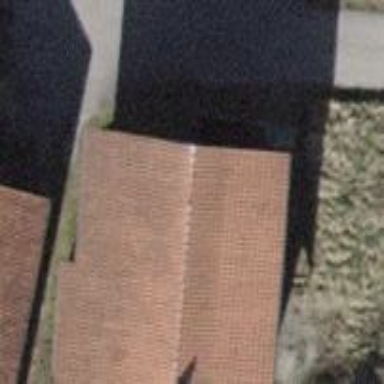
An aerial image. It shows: Detached building with gabled roof.